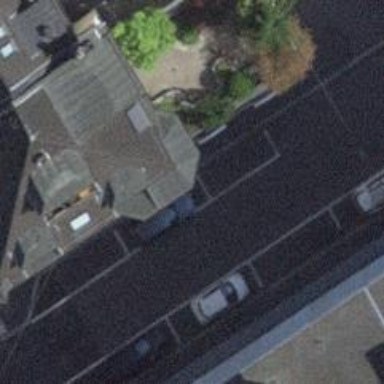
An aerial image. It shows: Street-side parallel parking area.